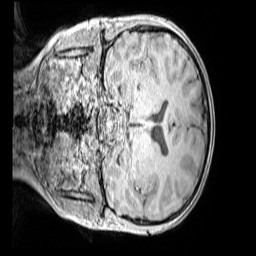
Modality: MP2RAGE
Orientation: coronal
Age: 10
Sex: male
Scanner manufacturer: siemens
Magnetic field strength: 3 T
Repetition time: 4 s
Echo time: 0.00299 s